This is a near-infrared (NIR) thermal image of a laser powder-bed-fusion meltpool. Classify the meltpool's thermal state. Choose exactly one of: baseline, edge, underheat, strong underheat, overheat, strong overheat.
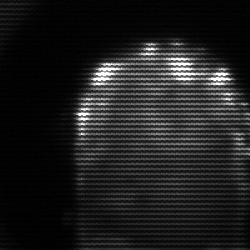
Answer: baseline